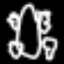
Label: frog